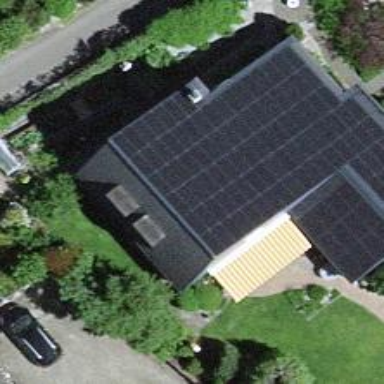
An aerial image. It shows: Solar power generator with photovoltaic panels.